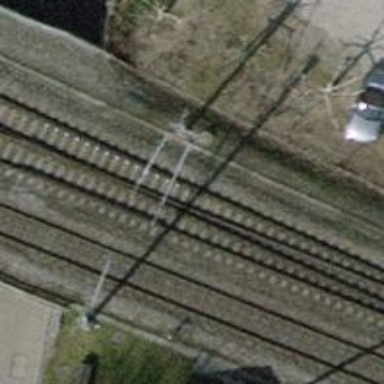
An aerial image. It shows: Single railway track with electrified contact line.